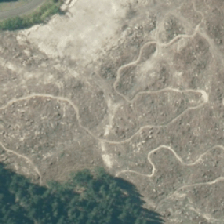
Land cover: harvested_forest